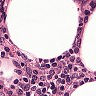
Metastatic tissue present: no